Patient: sex F, age 54
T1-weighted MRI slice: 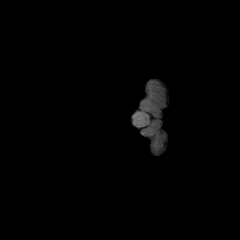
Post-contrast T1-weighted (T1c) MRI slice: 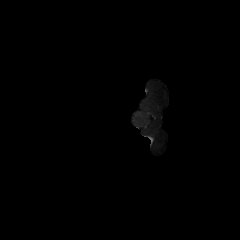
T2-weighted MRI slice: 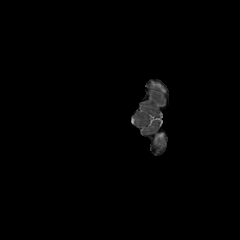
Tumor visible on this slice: no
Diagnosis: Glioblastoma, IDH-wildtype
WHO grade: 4